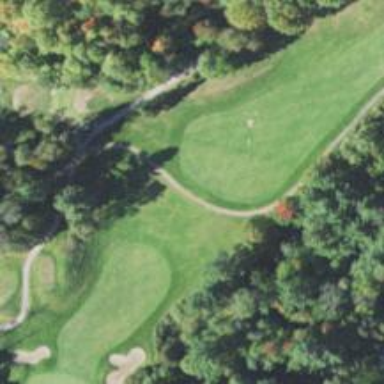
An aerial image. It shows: Path designated for golf carts.